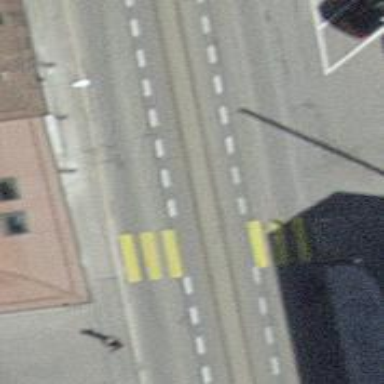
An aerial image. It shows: Zebra crossing on the road.